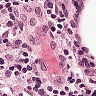
Metastatic tissue present: no